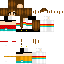
A female human skin with medium skin, wearing brown long hair dressed in a red tshirt and red shorts, featuring a closed mouth.